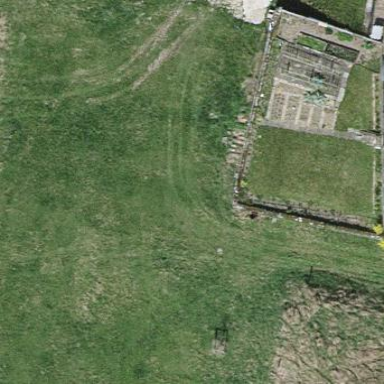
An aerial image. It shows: Allotments area.